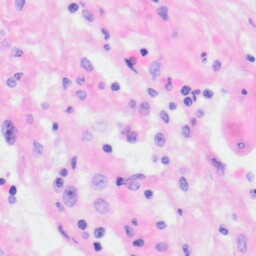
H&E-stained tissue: Kidney